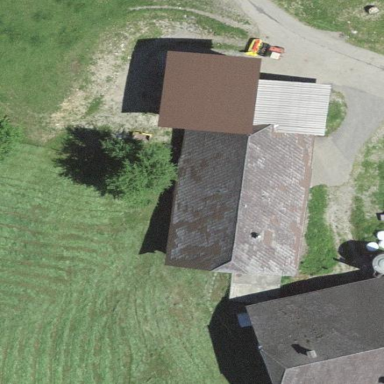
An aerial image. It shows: Farm building.